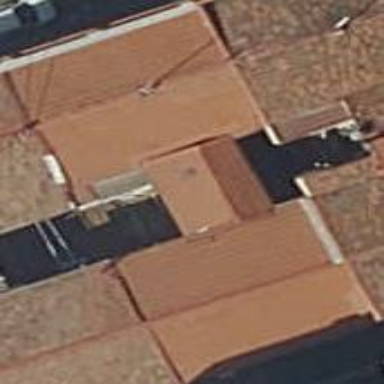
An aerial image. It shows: Residential building.